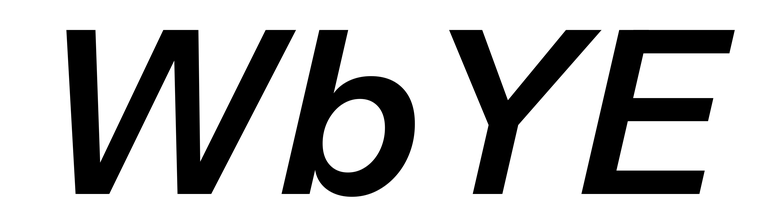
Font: InstrumentSans-Italic_SemiBold_Italic